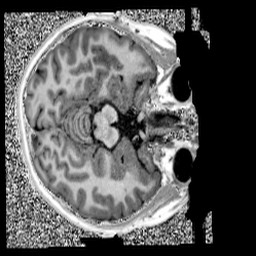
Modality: UNIT1
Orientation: axial
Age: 11
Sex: female
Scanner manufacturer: siemens
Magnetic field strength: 3 T
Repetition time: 4 s
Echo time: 0.00299 s